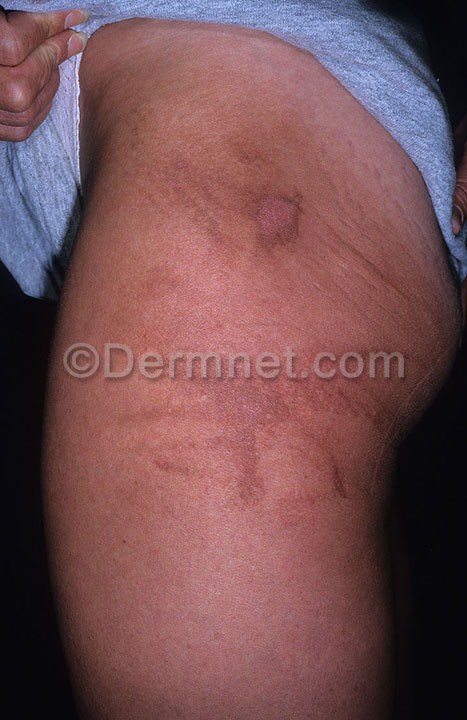
Disease: Light Diseases and Disorders of Pigmentation